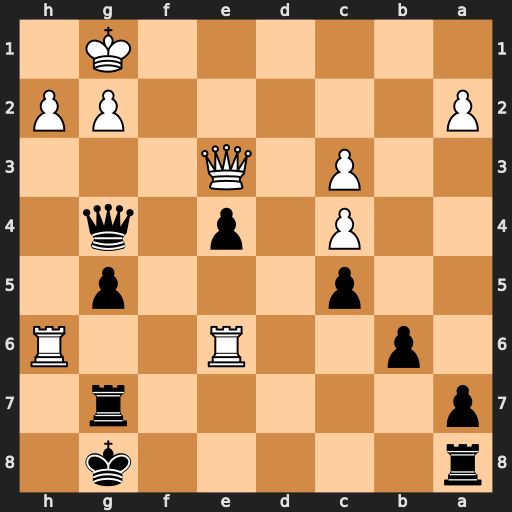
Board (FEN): r5k1/p5r1/1p2R2R/2p3p1/2P1p1q1/2P1Q3/P5PP/6K1
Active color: b
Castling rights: -
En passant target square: -
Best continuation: Qd1+ Kf2 Rd8 Qxe4 Rd2+ Kg3 Rd3+